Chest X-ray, AP view. Patient: 61 years old, sex F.
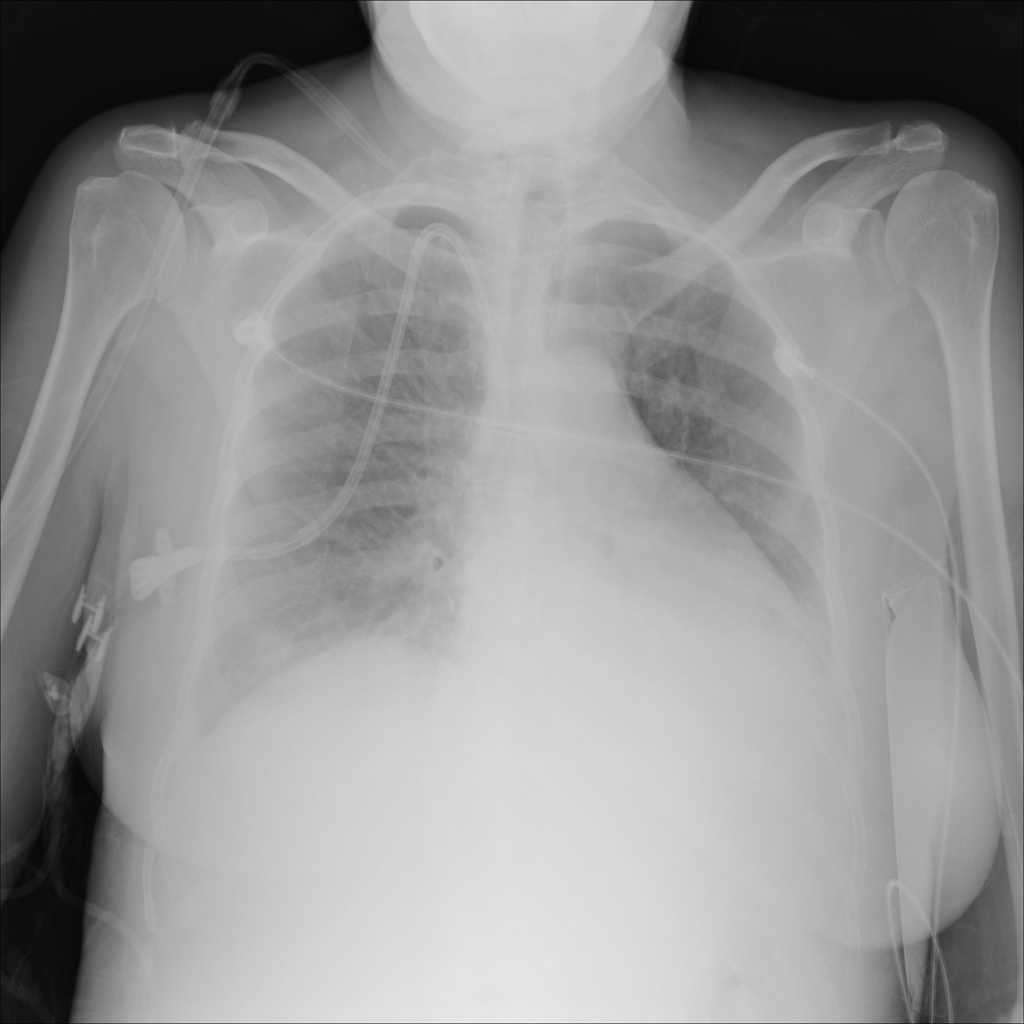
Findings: Atelectasis, Consolidation, Effusion